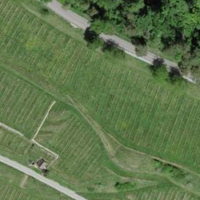
EUNIS habitat code: 40
Species observed at this site:
Campanula rapunculoides
Cicindela campestris
Alnus glutinosa
Lathyrus pratensis
Cymbalaria muralis
Fagopyrum esculentum